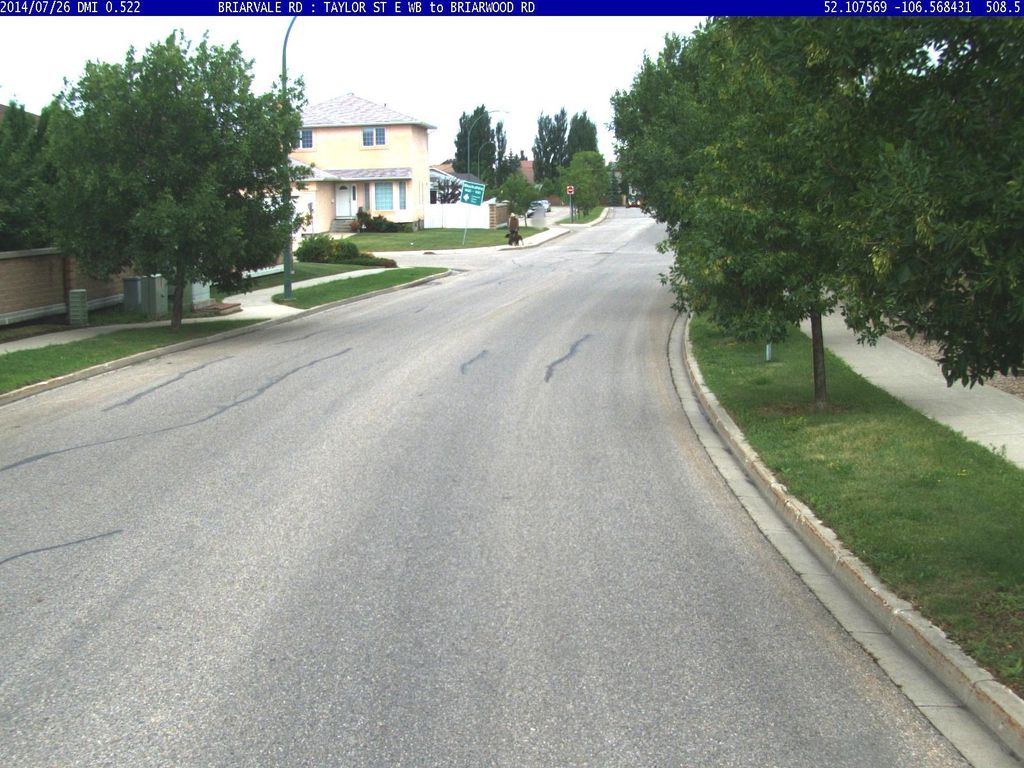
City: saskatoon